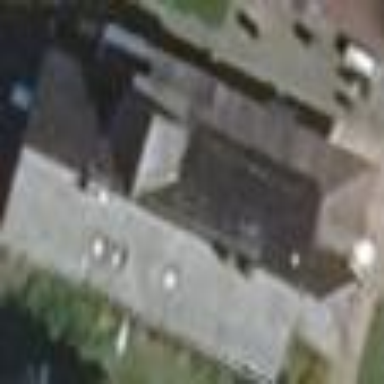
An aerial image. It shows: Residential building with flat grey roof. It has various parts included in its structure.